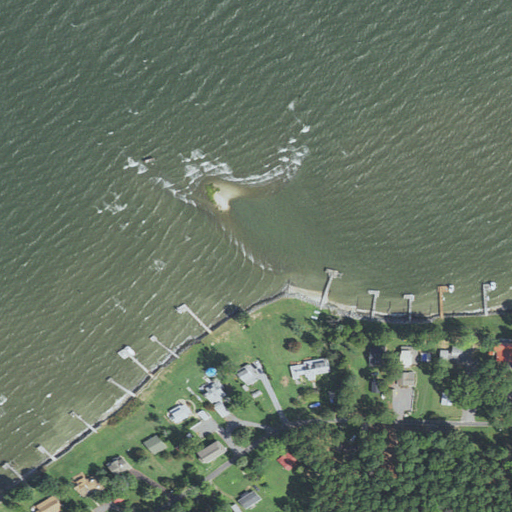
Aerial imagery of bar in Virginia named Stony Bar containing open water, low intensity development, shrub, evergreen forest, open development, and medium intensity development